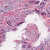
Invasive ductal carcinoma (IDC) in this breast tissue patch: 1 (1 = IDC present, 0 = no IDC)